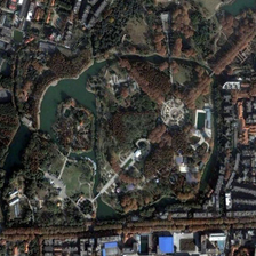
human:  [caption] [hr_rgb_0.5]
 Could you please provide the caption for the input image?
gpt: on the park surrounded by lakes, there are some buildings and written plants.

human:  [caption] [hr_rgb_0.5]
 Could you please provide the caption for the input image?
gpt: In the park surrounded by lakes, there are some buildings and plants.

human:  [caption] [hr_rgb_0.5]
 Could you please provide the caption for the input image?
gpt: The park surrounded by the lake has several buildings and plants.

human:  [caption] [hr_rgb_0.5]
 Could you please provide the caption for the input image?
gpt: There are buildings and plants around the lake in the park.

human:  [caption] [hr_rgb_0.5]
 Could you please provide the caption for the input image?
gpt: There are some buildings and plants around the lake in the park.